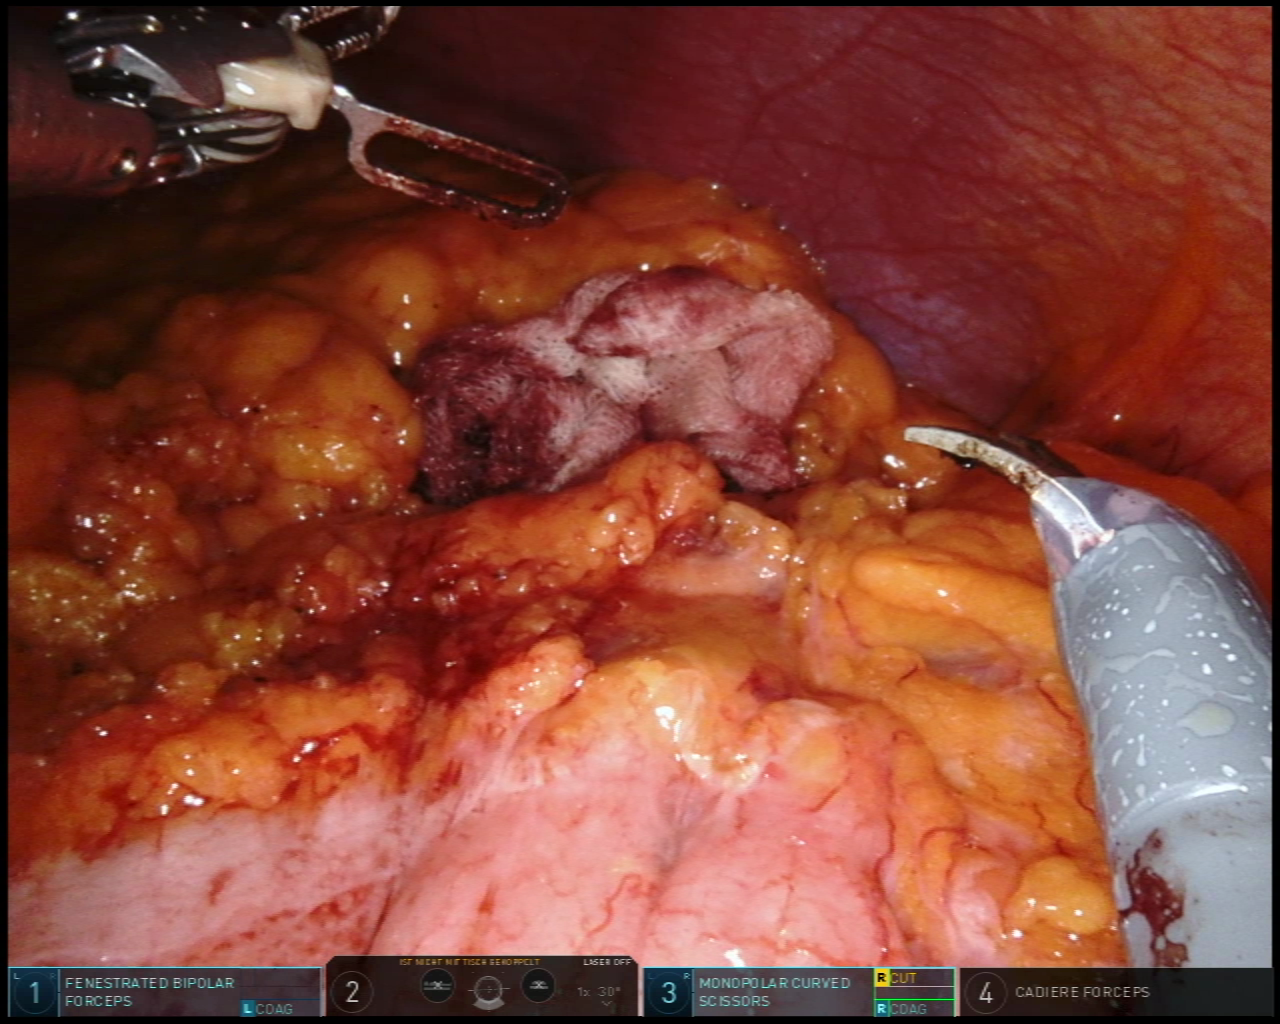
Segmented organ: colon
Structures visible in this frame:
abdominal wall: yes
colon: yes
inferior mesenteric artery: no
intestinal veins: no
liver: no
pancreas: no
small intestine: no
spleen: no
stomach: no
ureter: no
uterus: no
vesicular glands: no